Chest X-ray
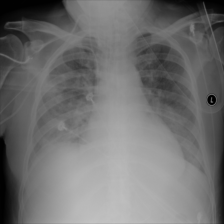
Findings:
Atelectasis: negative
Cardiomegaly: negative
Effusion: negative
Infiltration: positive
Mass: negative
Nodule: negative
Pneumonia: negative
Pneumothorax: negative
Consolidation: negative
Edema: positive
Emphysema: negative
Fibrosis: negative
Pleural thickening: negative
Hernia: negative